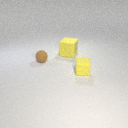
small brown rubber sphere to the left of small yellow rubber cube